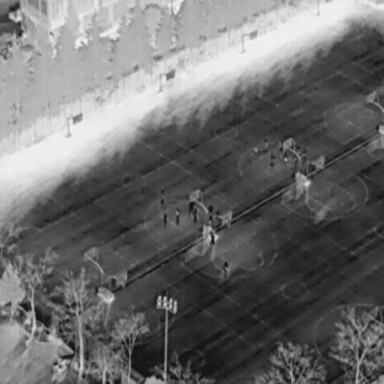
There are 15 People in the infrared image.